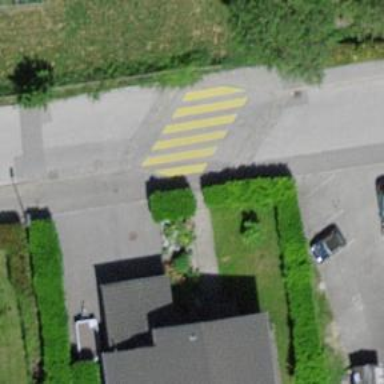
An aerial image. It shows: Marked road crossing with traffic calming table.